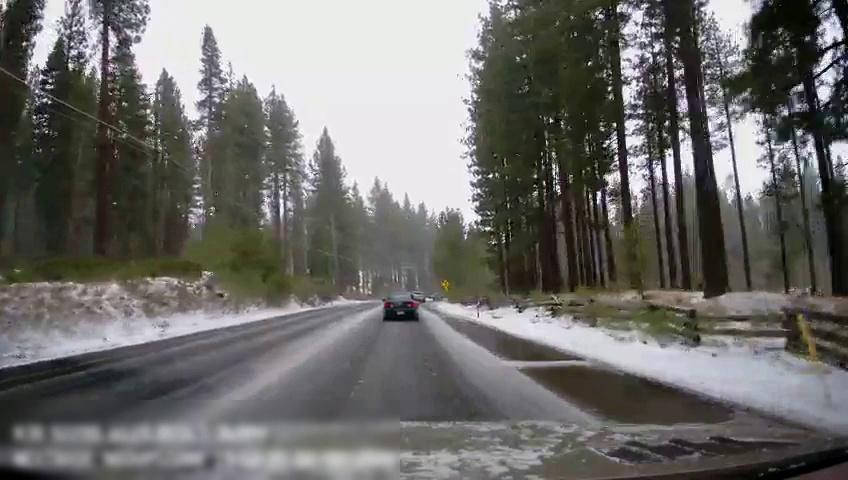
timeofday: Day
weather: Snowy
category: Drivable Space
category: Vehicles | Car
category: Lanes | Opposite Lane
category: Lanes | Opposite Lane
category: Lanes | Current Lane